Interaction volume radius: 10 \u00c5
Interaction volume height: 20 \u00c5
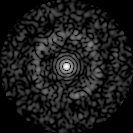
Disorder parameter: 0.8388